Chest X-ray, AP view. Patient: 27 years old, sex F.
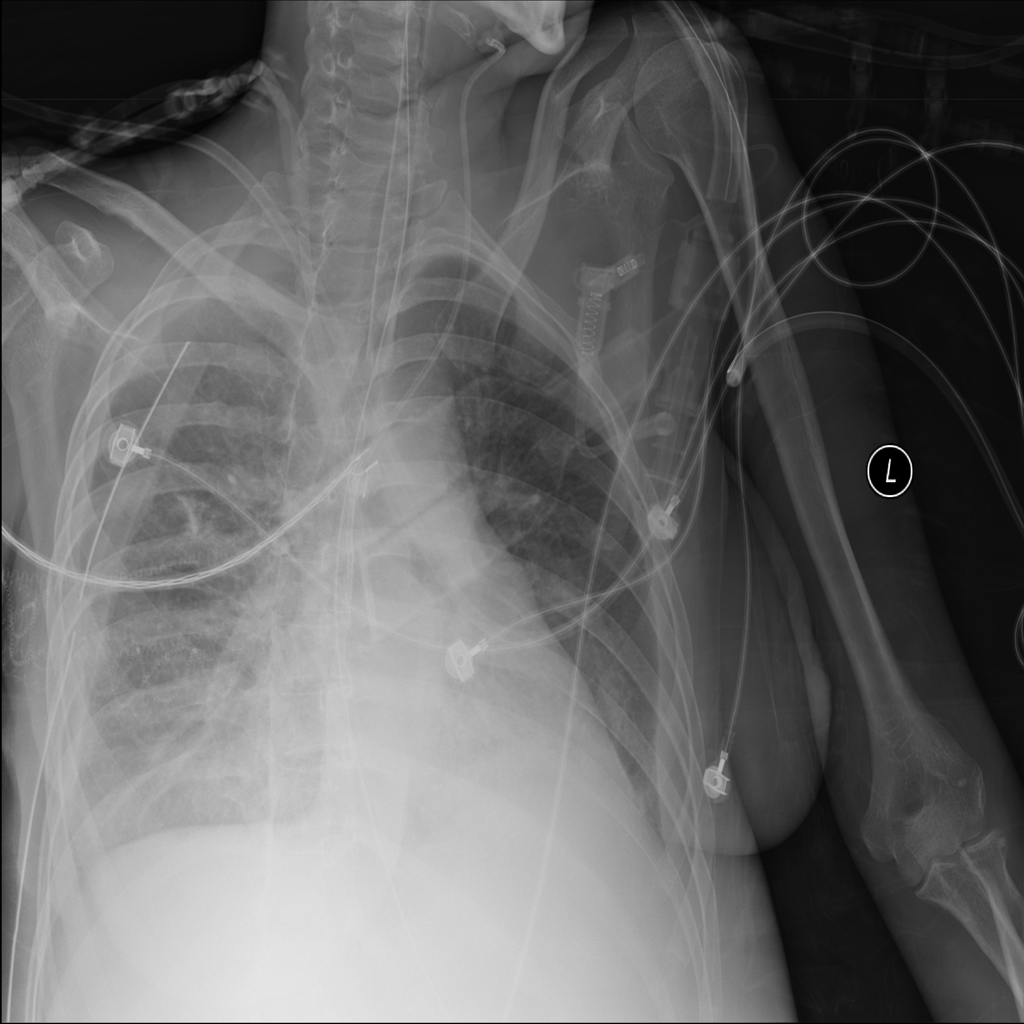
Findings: Effusion, Infiltration